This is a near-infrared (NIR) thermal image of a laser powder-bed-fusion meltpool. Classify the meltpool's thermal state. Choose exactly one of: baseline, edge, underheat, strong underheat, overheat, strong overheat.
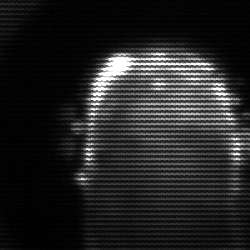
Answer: baseline